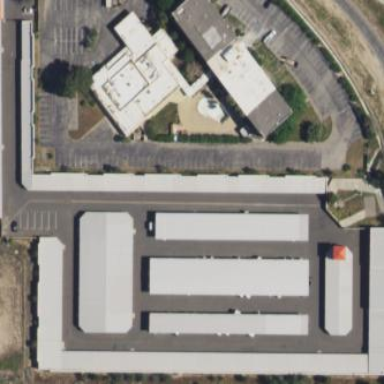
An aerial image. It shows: Warehouse building used for storing goods.